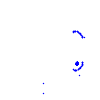
Particle: proton